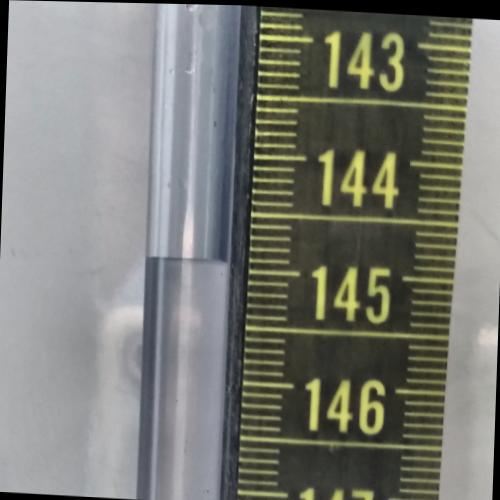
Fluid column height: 144.9 cm